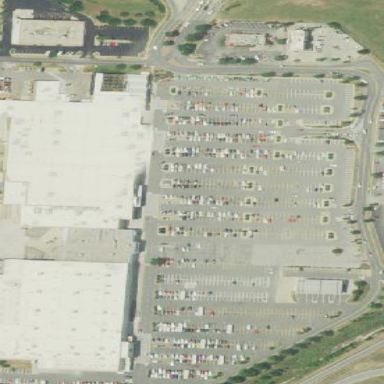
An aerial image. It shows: Retail area.